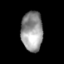
Tissue: skin
Cell type: Epithelial cells
Senescence score: 0.2183
Nuclear area (px): 836
Mean DAPI intensity: 151.519